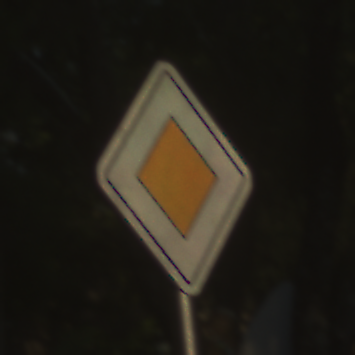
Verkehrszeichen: Vorfahrtsstrasse
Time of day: SunriseSunset
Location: Outdoor (Suburban)
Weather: Clear
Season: NotSpecified
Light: Natural